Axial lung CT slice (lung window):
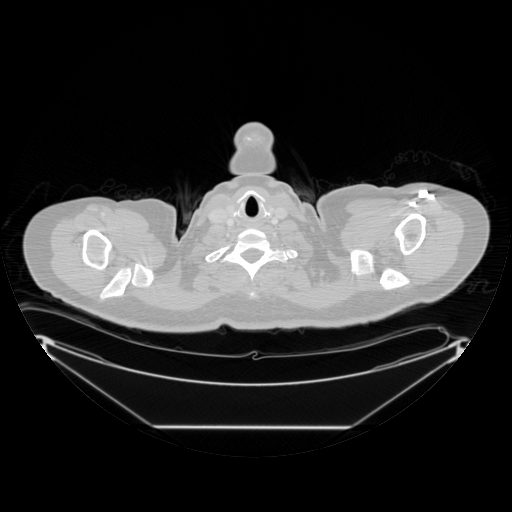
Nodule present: no